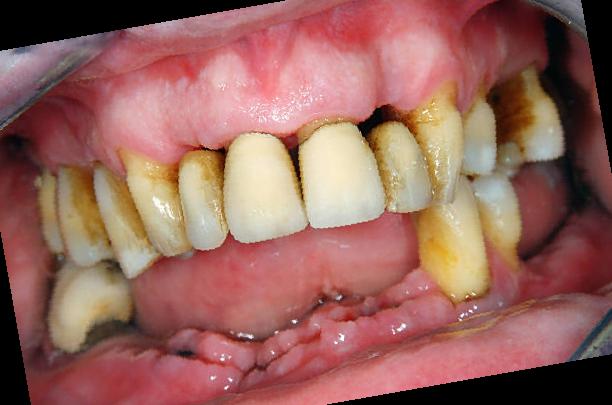
Condition: Gingivitis